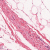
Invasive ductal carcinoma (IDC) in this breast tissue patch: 0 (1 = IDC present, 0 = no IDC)